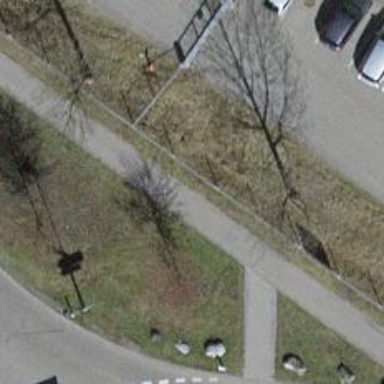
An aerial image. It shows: Asphalt cycleway.